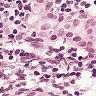
Metastatic tissue present: yes